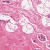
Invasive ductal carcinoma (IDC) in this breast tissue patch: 0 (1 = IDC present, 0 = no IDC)